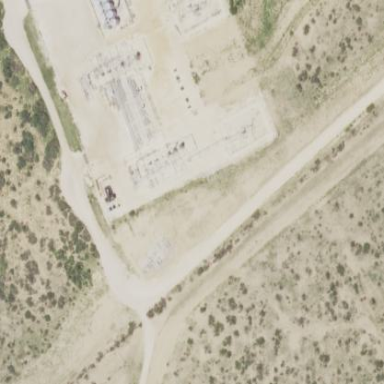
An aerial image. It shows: Industrial area dedicated to gas activities. Field gathering substation is present in the vicinity.